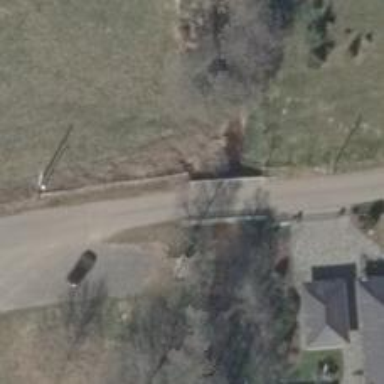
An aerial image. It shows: Residential road with asphalt surface that includes bridge.